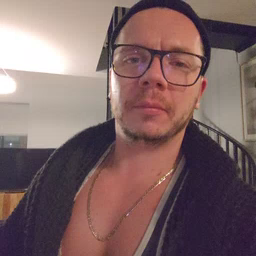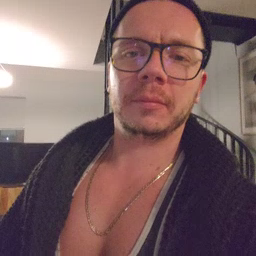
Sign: dirty